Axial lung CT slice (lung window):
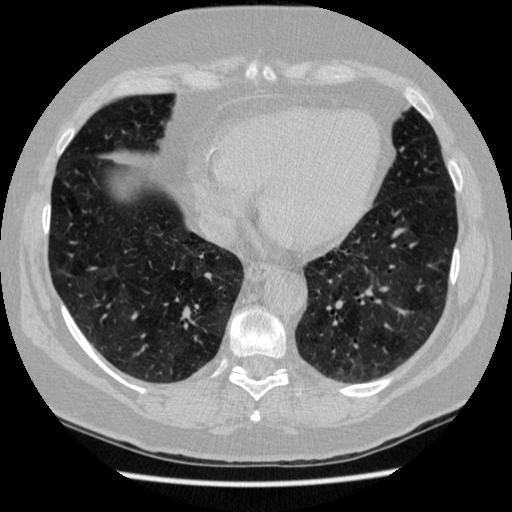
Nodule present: no